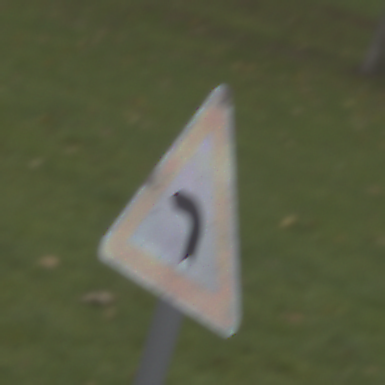
Verkehrszeichen: KurveLinks
Umgebung: Outdoor, Suburban
Tageszeit: Midday
Wetter: Overcast
Licht: Natural
Jahreszeit: NotSpecified
Kontrast: LowContrast